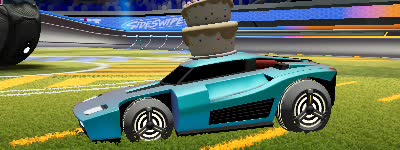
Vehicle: breakout